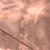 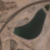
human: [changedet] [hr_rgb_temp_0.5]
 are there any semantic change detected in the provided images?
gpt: A road was removed and a new artificial lake and road appeared in the desert.